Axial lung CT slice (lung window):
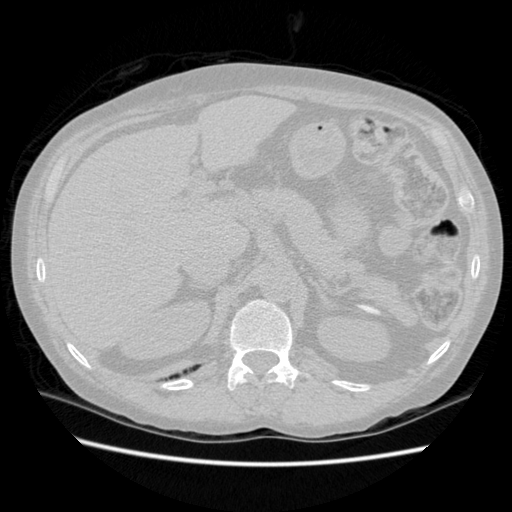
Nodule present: no